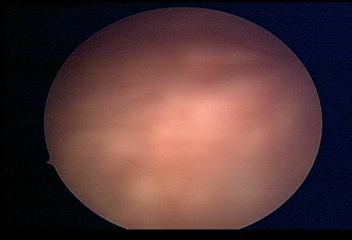
Modality: WLC
Class: Normal mucosa
Bladder cancer association: No